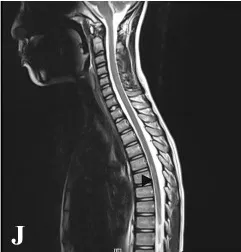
MRI at onset and follow-up. Sagittal spinal T2 weighted image showing T2-hyperintense lesions at onset.
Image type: radiology (mri)